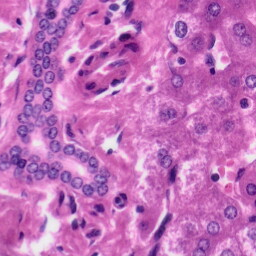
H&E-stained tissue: Liver